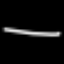
Label: line